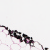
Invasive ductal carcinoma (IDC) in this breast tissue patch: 0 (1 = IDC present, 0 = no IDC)